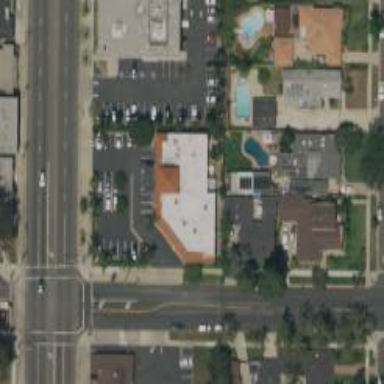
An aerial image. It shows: Healthcare clinic.